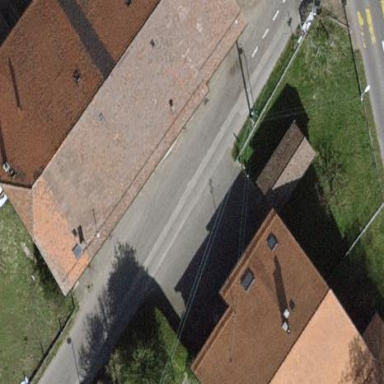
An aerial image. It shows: Simple and straightforward house.